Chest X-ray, PA view. Patient: 49 years old, sex F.
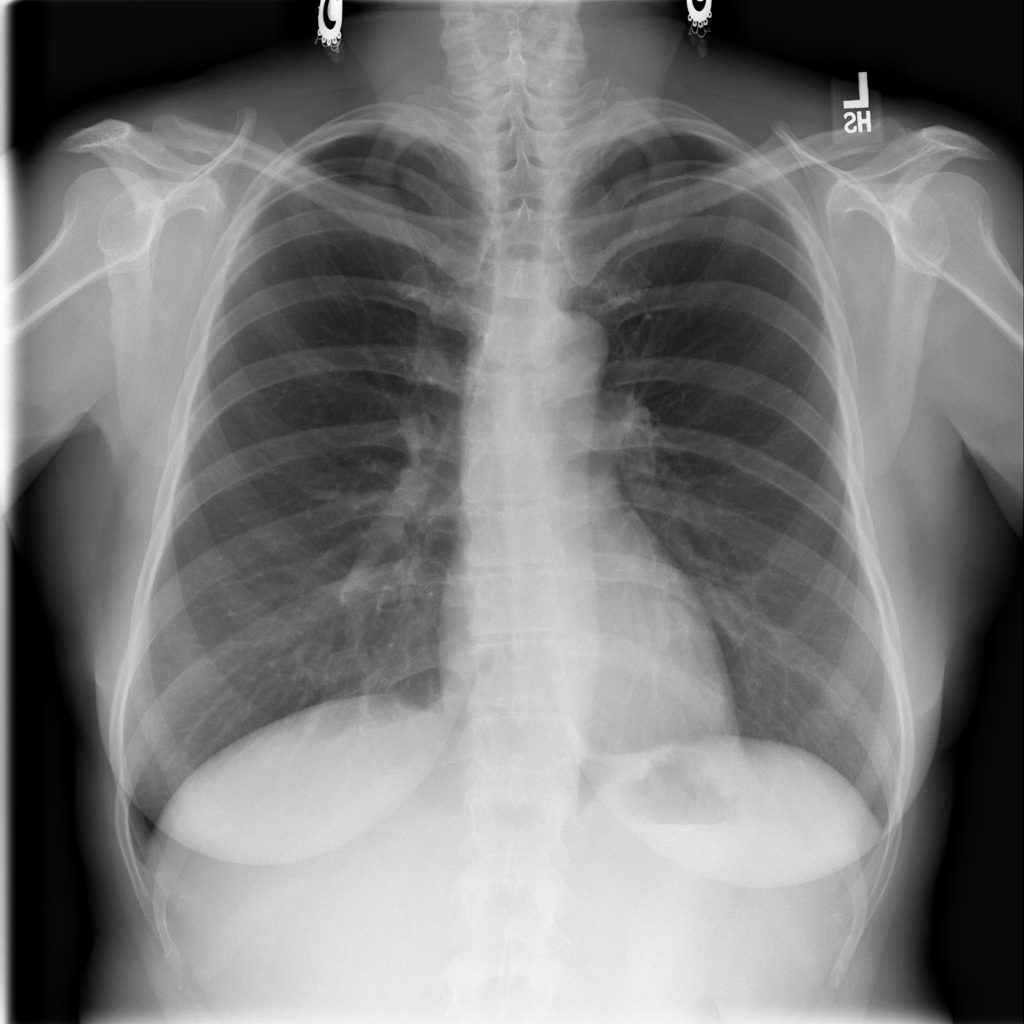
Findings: No Finding